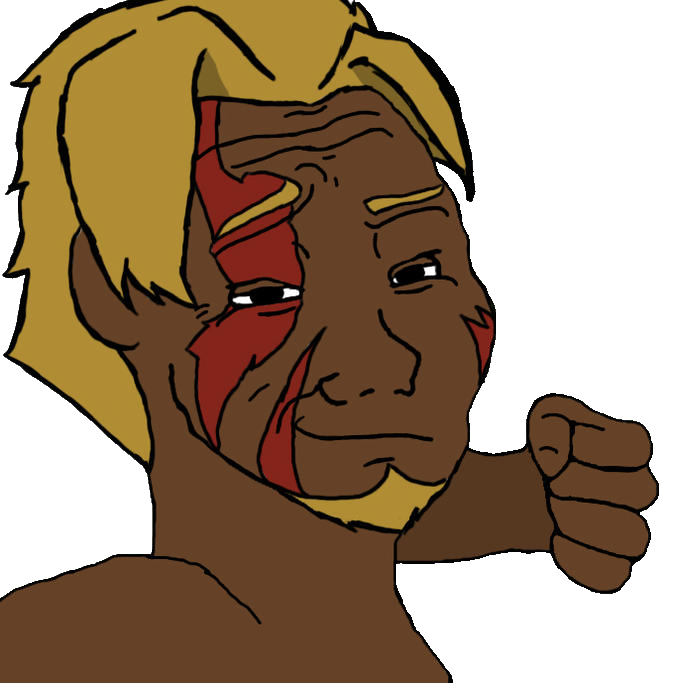
Label: 5_Blackjak